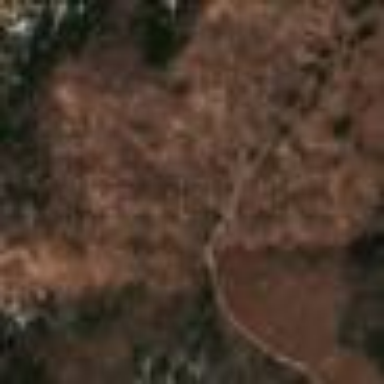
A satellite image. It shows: Clearcut logging area with scrub vegetation surrounding it.